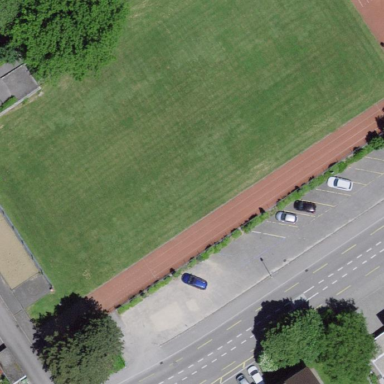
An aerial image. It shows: Multi-sport pitch with grass surface.